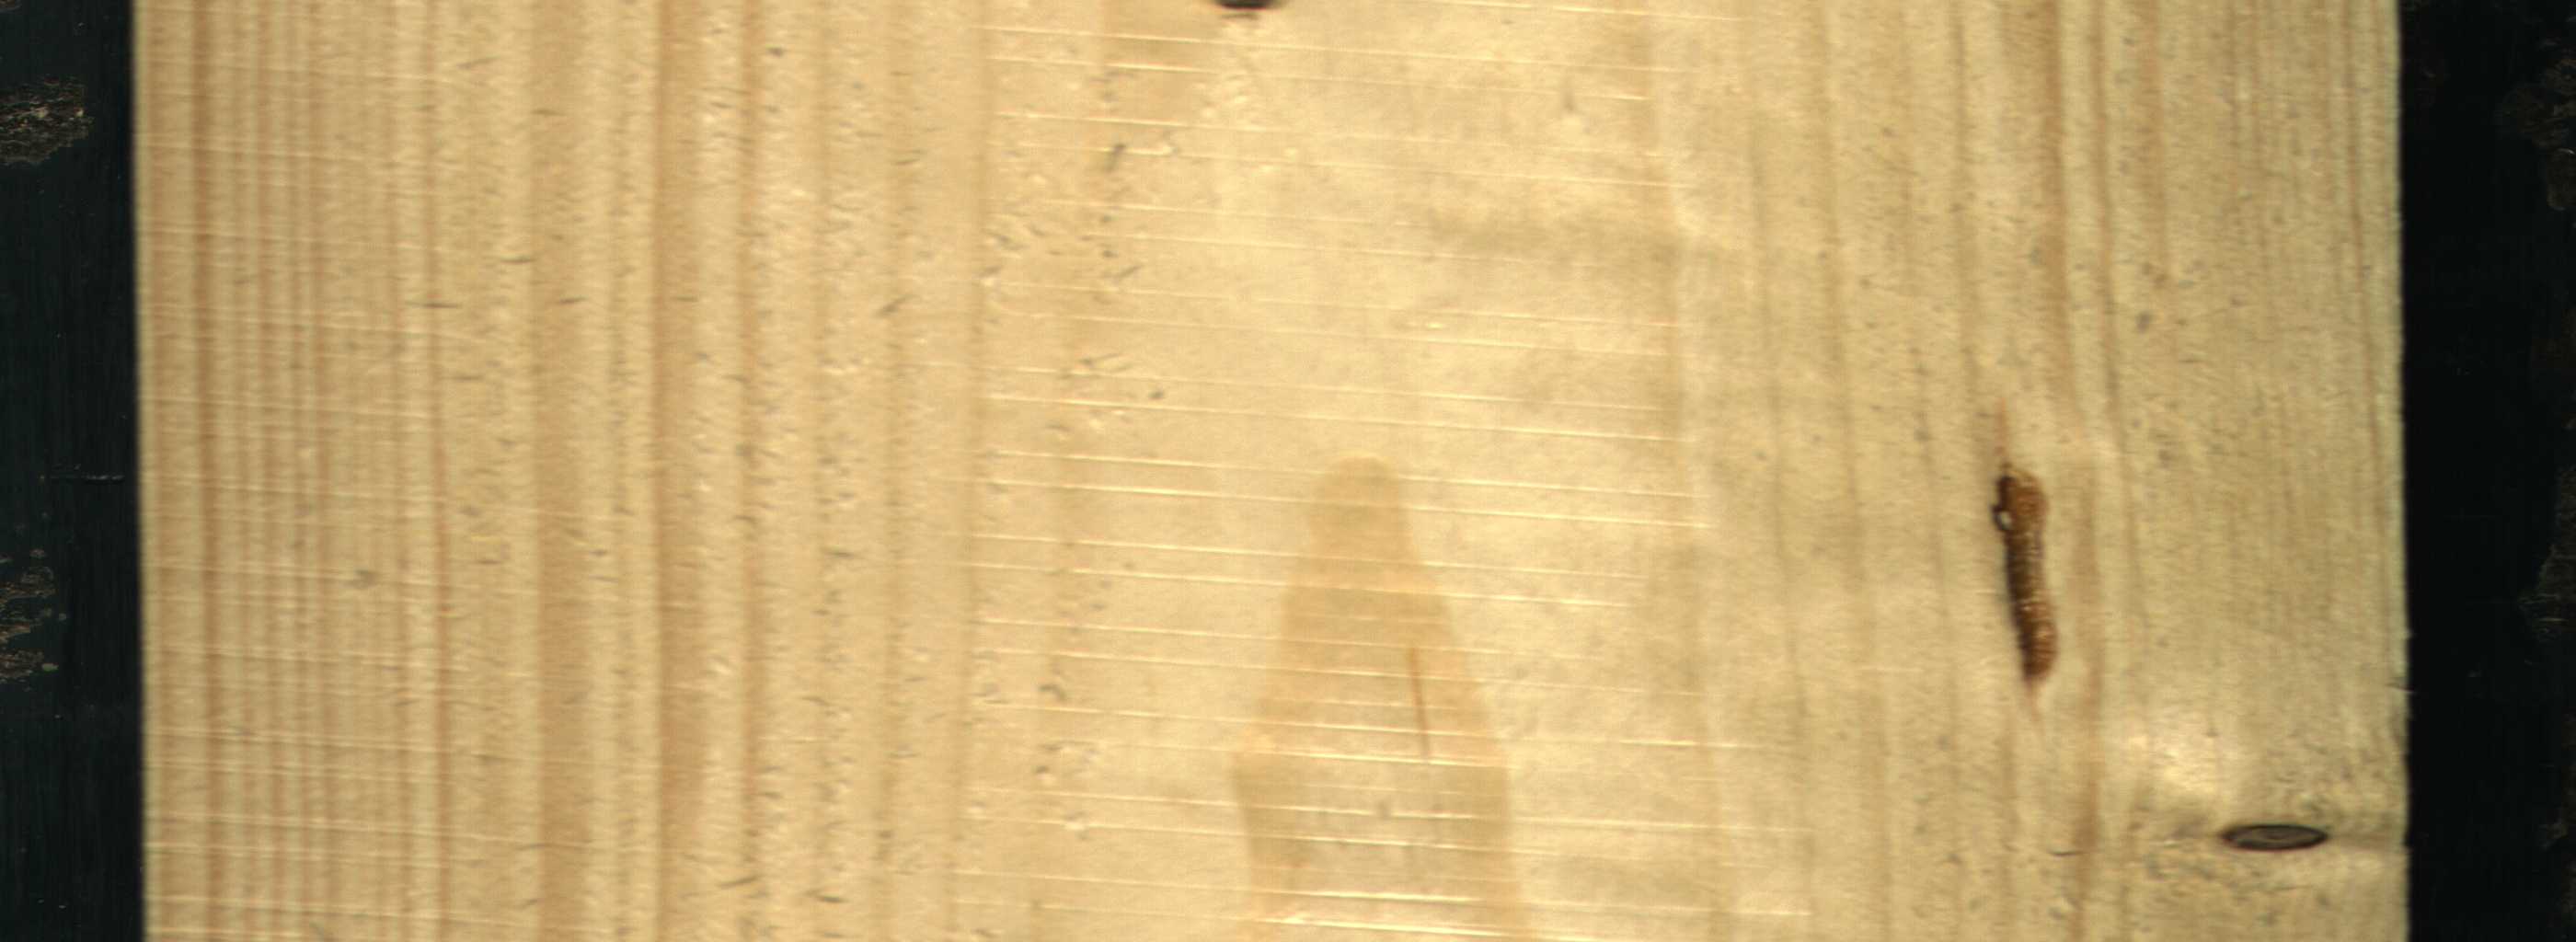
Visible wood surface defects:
resin
Dead_Knot
Dead_Knot